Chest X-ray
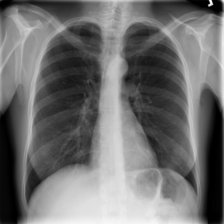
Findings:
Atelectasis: negative
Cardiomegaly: negative
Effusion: negative
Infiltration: negative
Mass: negative
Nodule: negative
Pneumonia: negative
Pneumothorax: negative
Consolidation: negative
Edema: negative
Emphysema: negative
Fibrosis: negative
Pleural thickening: negative
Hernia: negative